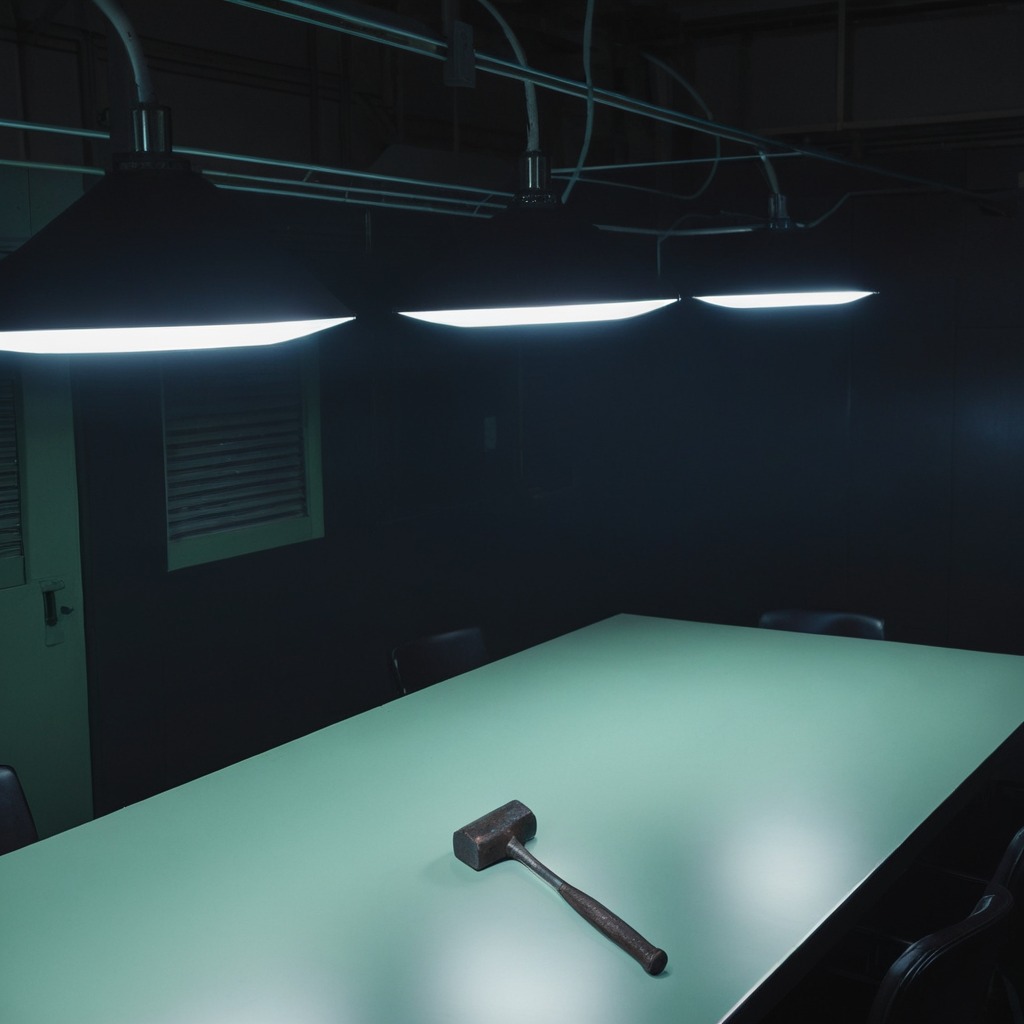
A hammer lies on a clean empty table in a railway signal maintenance room lit by harsh overhead fluorescents.